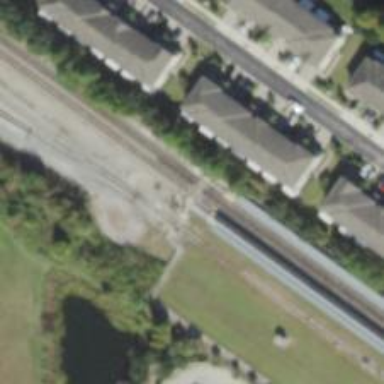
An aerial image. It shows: Railway crossing.